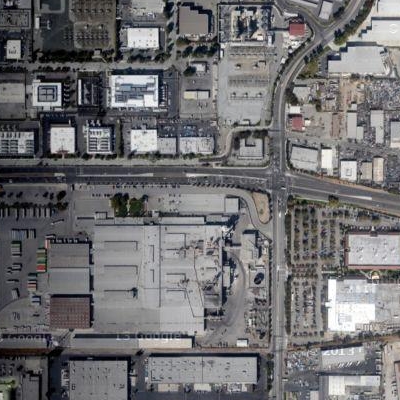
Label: Industry